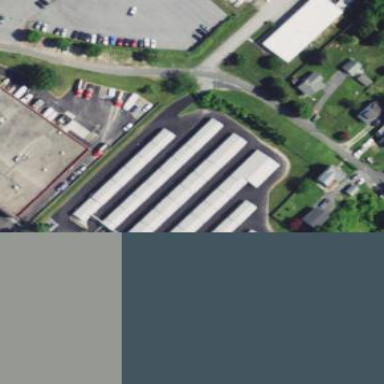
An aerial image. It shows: Commercial building.